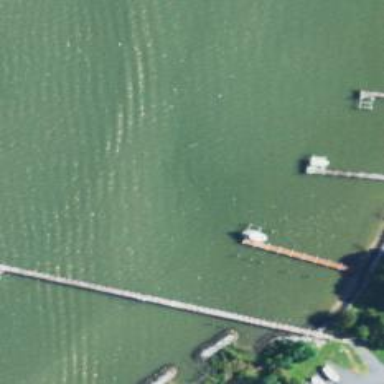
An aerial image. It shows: Man-made pier.